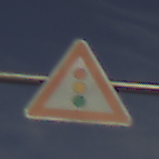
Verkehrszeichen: Lichtzeichenanlage
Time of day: MorningAfternoon
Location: Outdoor (Suburban)
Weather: PartlyCloudy
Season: NotSpecified
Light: Natural